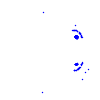
Particle: pion